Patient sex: M
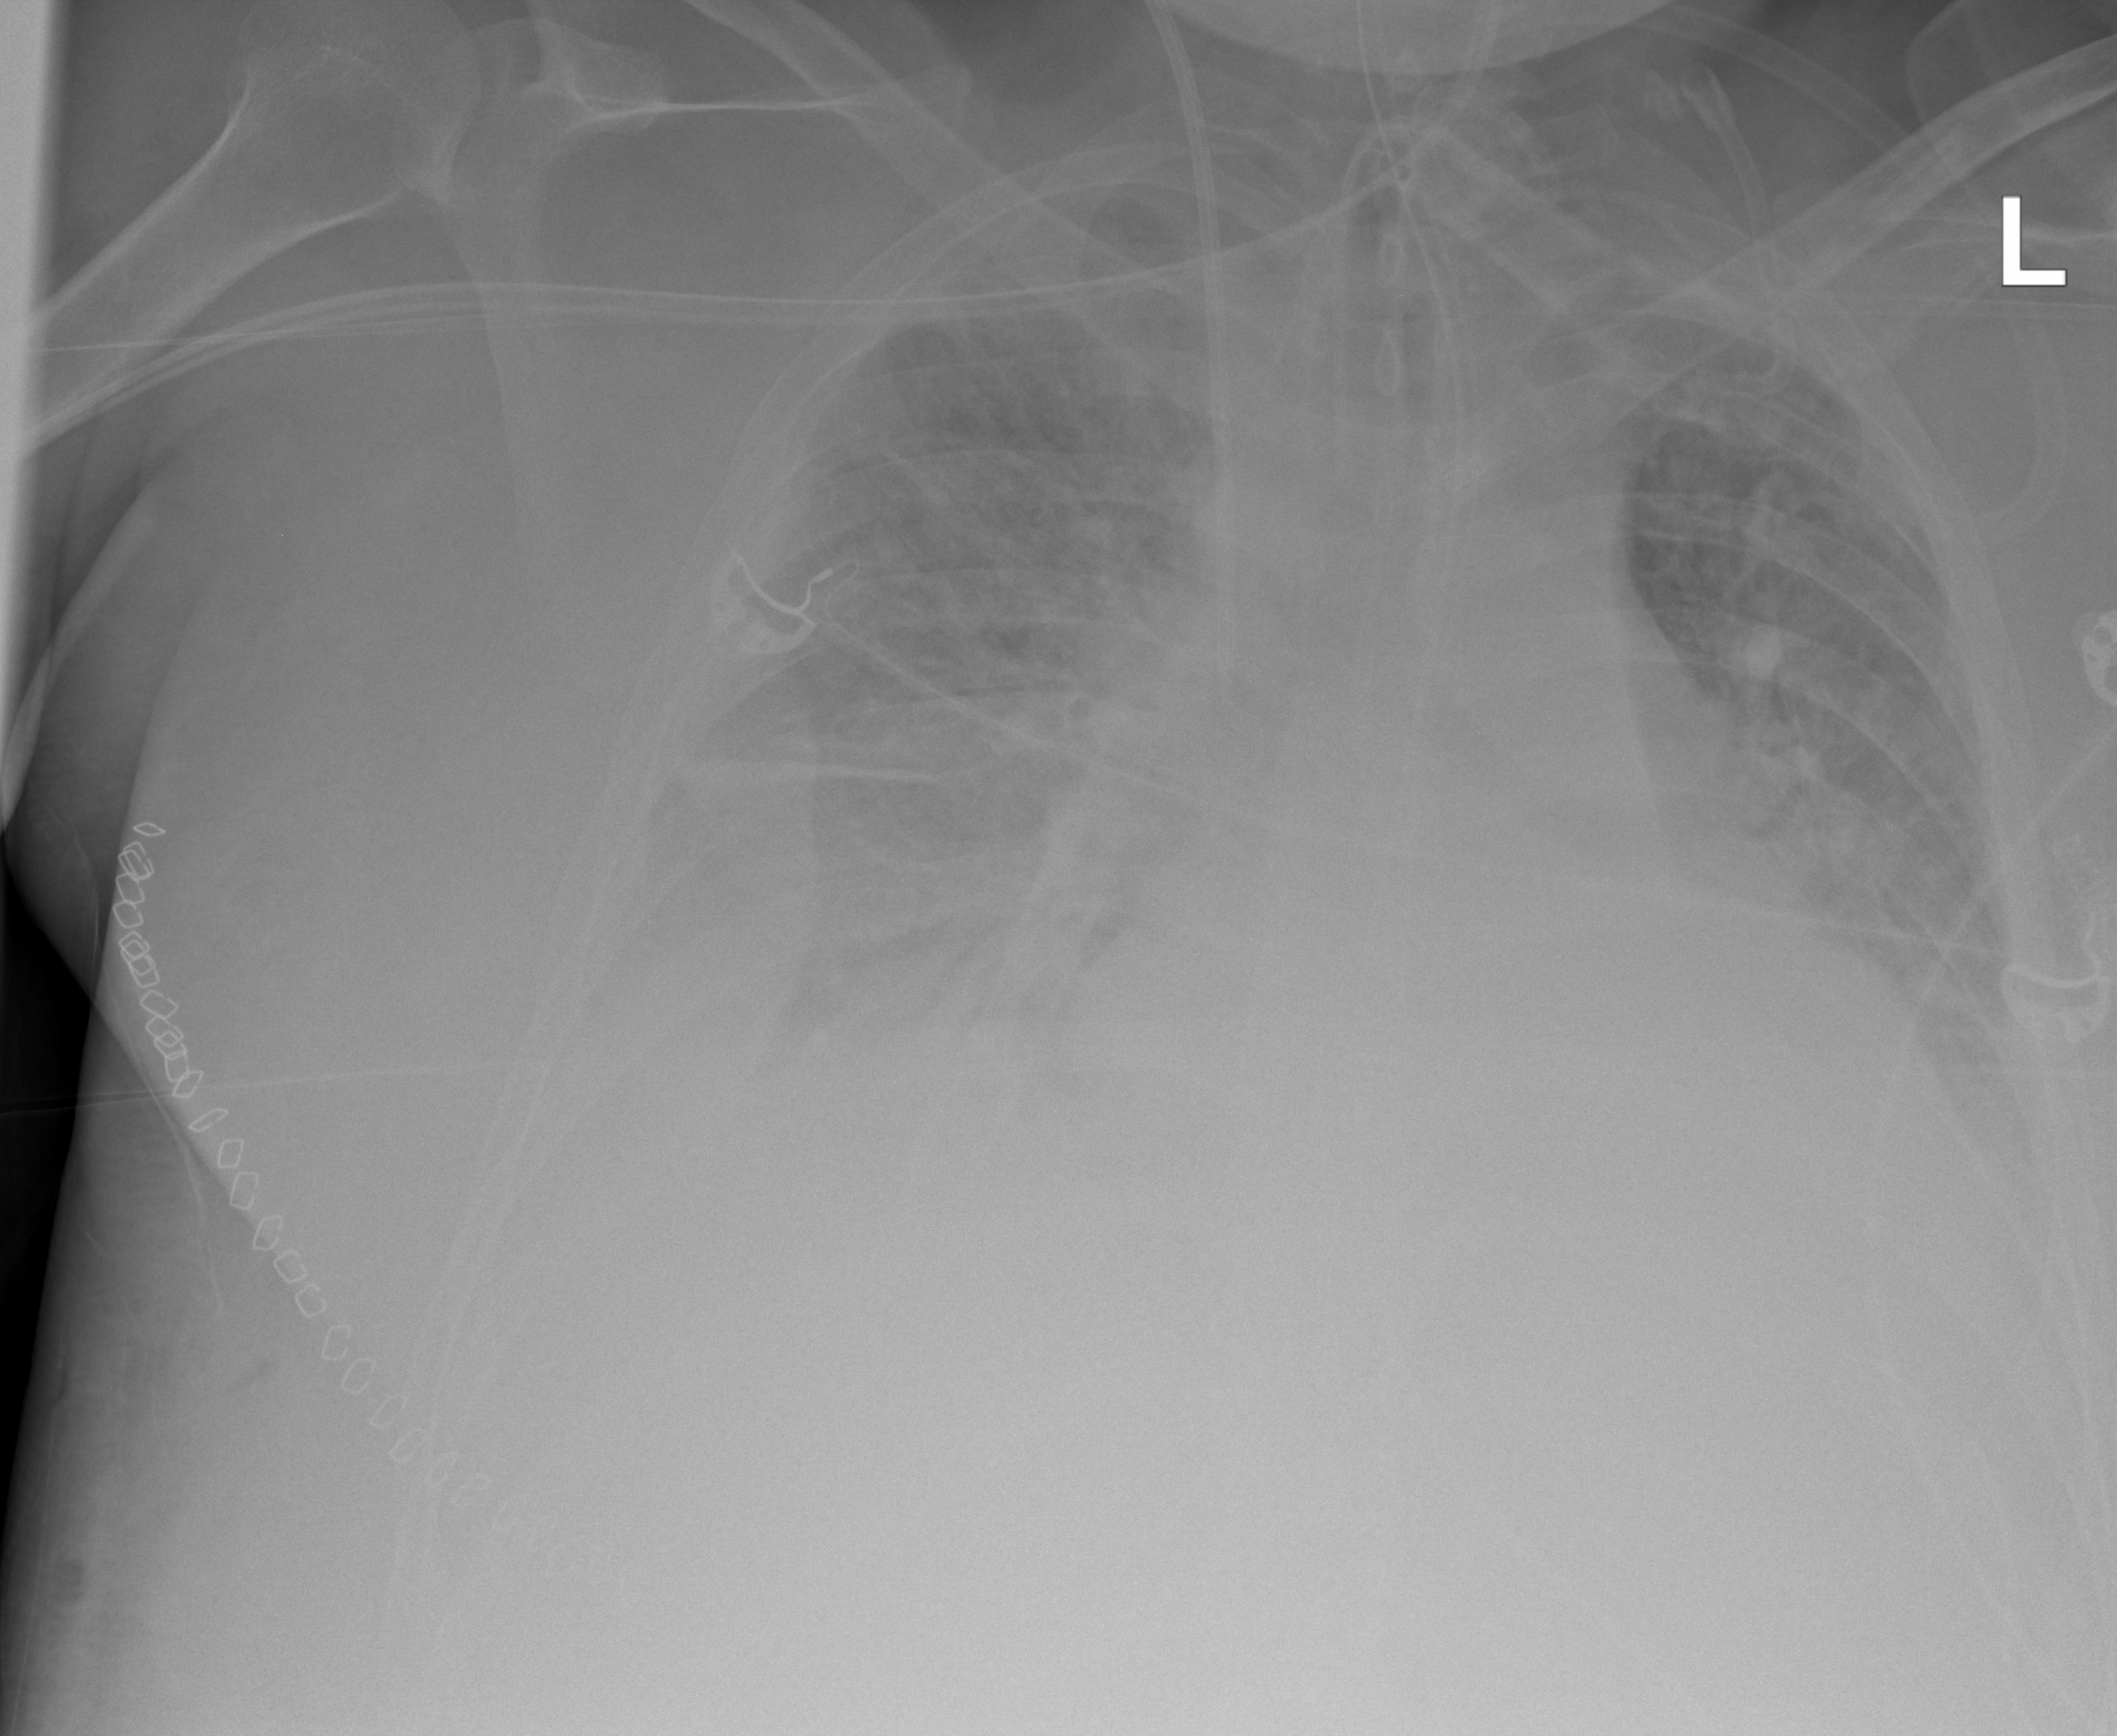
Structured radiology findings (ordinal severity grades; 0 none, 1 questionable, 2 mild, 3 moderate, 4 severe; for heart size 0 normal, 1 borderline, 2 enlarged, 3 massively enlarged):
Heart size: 2
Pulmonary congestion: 2
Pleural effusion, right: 3
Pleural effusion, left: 2
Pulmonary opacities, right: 2
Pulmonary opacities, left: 2
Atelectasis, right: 2
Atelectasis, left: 2